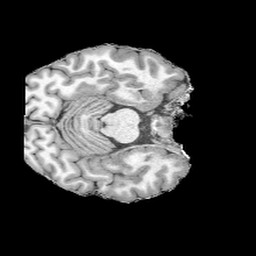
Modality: UNIT1
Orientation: axial